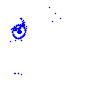
Particle: proton